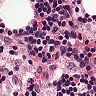
Metastatic tissue present: no